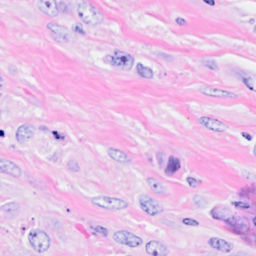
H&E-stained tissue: Breast